Question: This is kinda simple, and really silly. but I can't see what I am missing..
'''
Private Sub btnmode_Click(ByVal sender As System.Object, ByVal e As System.EventArgs) Handles btnmode.Click
If Me.btnmode.Text = "COMMAND MODE" Then
Me.btnmode.Text = "DATA MODE"
sPort.Write("$$$")
End If
If Me.btnmode.Text = "DATA MODE" Then
Me.btnmode.Text = "COMMAND MODE"
sPort.Write("$$$" & vbCr)
sPort.Write("exit" & vbCr)
End If
End Sub
'''

with this code, I should be able to change its text after clicking. but why is it not? nothing is happening.
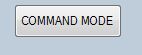
Answer: '''
If Me.btnLoad.Text = "COMMAND MODE" Then
Me.btnLoad.Text = "DATA MODE"
sPort.Write("$$$")
ElseIf Me.btnLoad.Text = "DATA MODE" Then
Me.btnLoad.Text = "COMMAND MODE"
sPort.Write("$$$" & vbCr)
sPort.Write("exit" & vbCr)
End If
'''